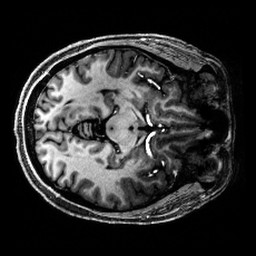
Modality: T1w
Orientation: axial
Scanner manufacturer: siemens
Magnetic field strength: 6.98 T
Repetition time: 5 s
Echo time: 0.00343 s